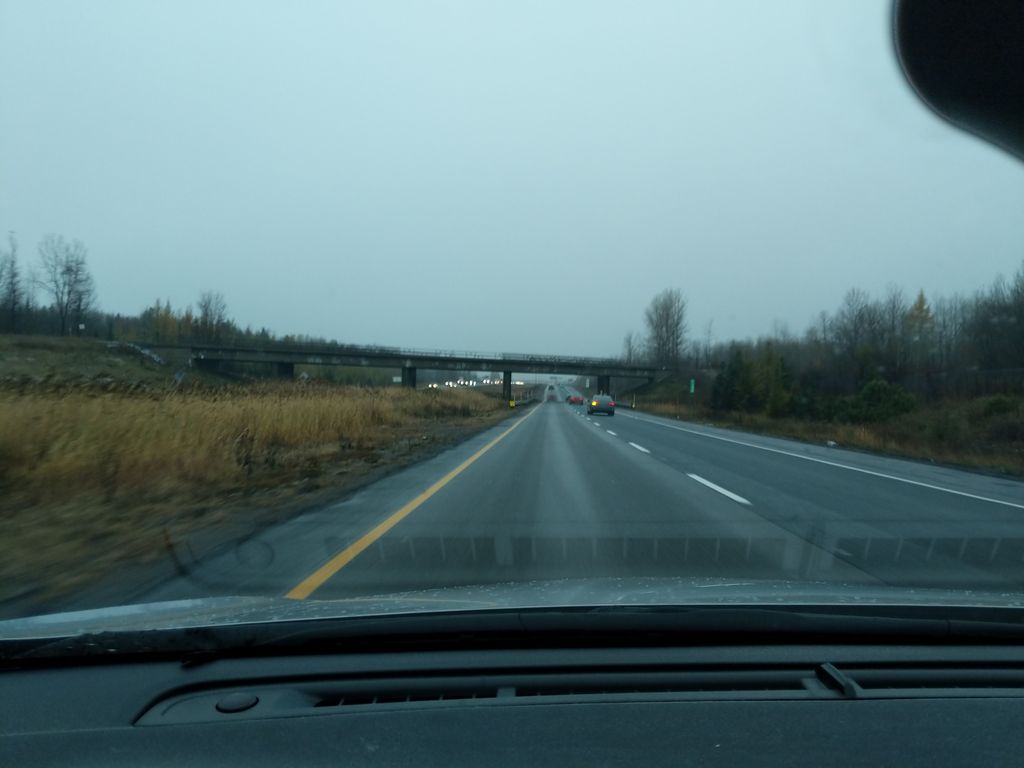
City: quebec_city